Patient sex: M
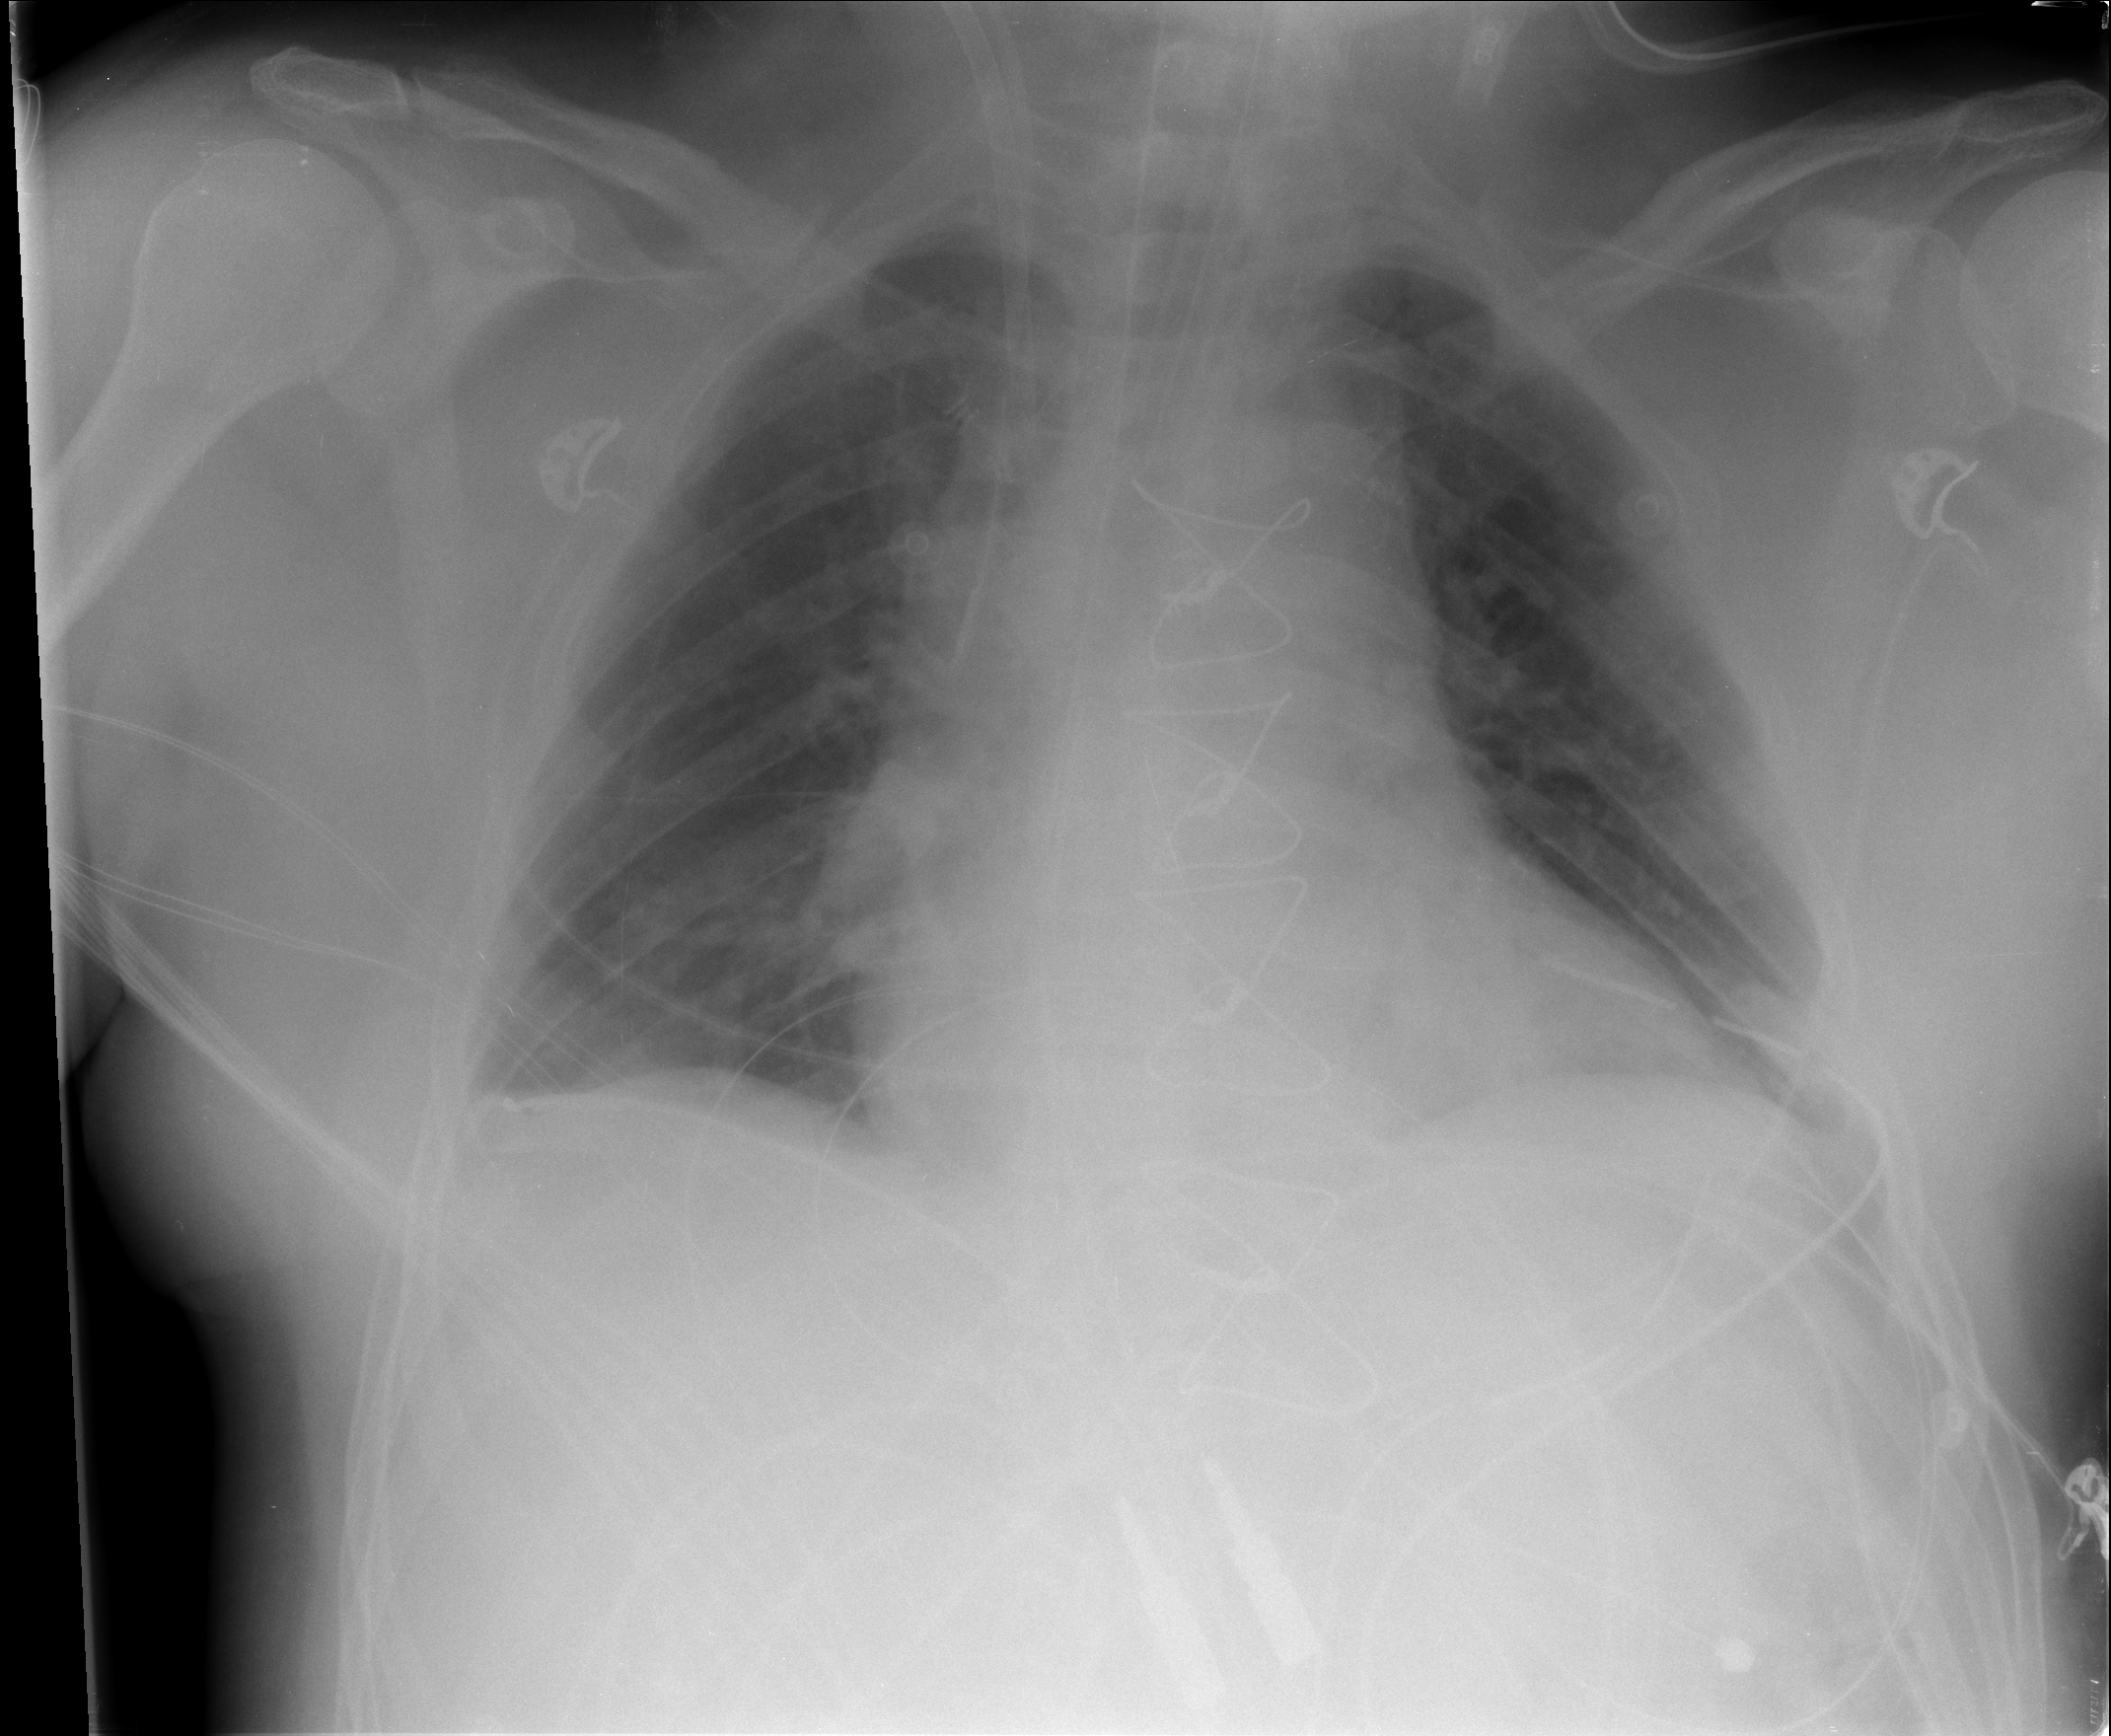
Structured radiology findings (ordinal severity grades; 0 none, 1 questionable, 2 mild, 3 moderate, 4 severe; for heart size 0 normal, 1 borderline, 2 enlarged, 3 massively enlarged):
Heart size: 1
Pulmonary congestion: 2
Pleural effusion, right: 0
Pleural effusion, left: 0
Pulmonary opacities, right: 0
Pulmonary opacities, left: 0
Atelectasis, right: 1
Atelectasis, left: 2